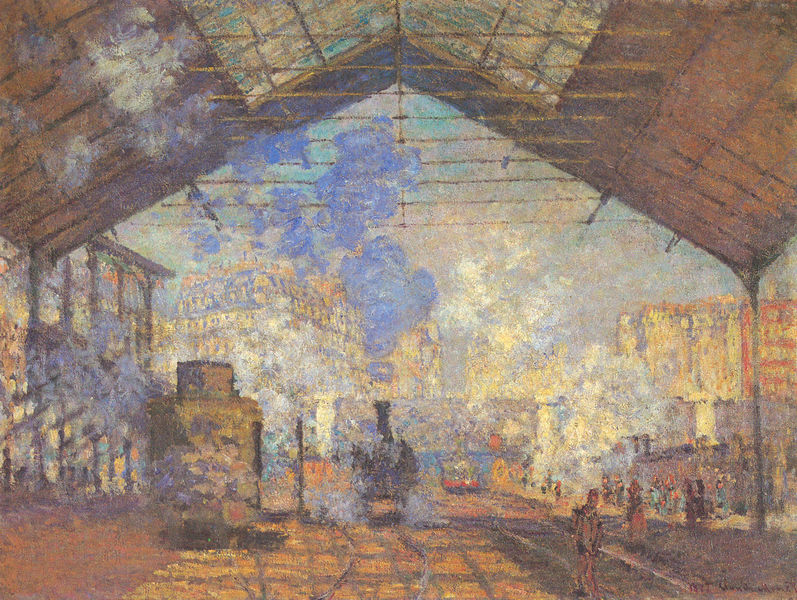
Titel: Intérieur de la Gare Saint-Lazare, à Paris
Künstler: Claude Monet
Standort: Paris
Institution: Musée d'Orsay
Schlagwörter: blau, gemälde, himmel, mann, schatten, weiß, wolken, frauen, gelb, himmerl, impressionismus, menschen, ocker, stadt, braun, fenster, frankreich, glas, grau, hell, holz, hut, licht, männer, orange, paris, pastell, schwarz, säulen, dach, gebäude, haus, rot, wolke, malerei, öl, häuser, brücke, gitter, qualm, rauch, sommertag, sonne, decke, rosa, schön, kamin, hellblau, sommer, fassade, passanten, farben, zug, dunst, lila, nebel, linien, hafen, industrie, wagen, abfahrt, dampf, querformat, turner, duktus, monet, manet, pastellfarben, warten, halle, impression, pfosten, eisen, gewölbe, technik, bahnhof, holzdecke, stäbe, reise, sonnenschein, industrialisierung, bahn, eisenbahn, konstruktion, lok, lokomotive, gebäud, claude, claude monet, einfahrt, bahnsteig, dampflok, dampflokomotive, geleise, gleis, gleise, lock, schiene, schienen, schwaden, rauchwolke, fähre, ankunft, glasdach, stahl, streben, speicher, impressionist, straßenbahn, oberlicht, dachkonstruktion, häuserfront, bahnhofshalle, fahrgäste, sackbahnhof, gare, gare du nord, passagiere, dampflock, hochhaus, großstadt, hochhäuser, züge, reisend, schaffner, nord, mobilität, ingenieursarchitektur, damflok, tender, einfahren, tageszeit, asicht, saint lazare, gard, gare st-lazare, lazarre, lokomotove, st lazare, stahlbaukunst, damof, üge, bahnjof